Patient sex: M
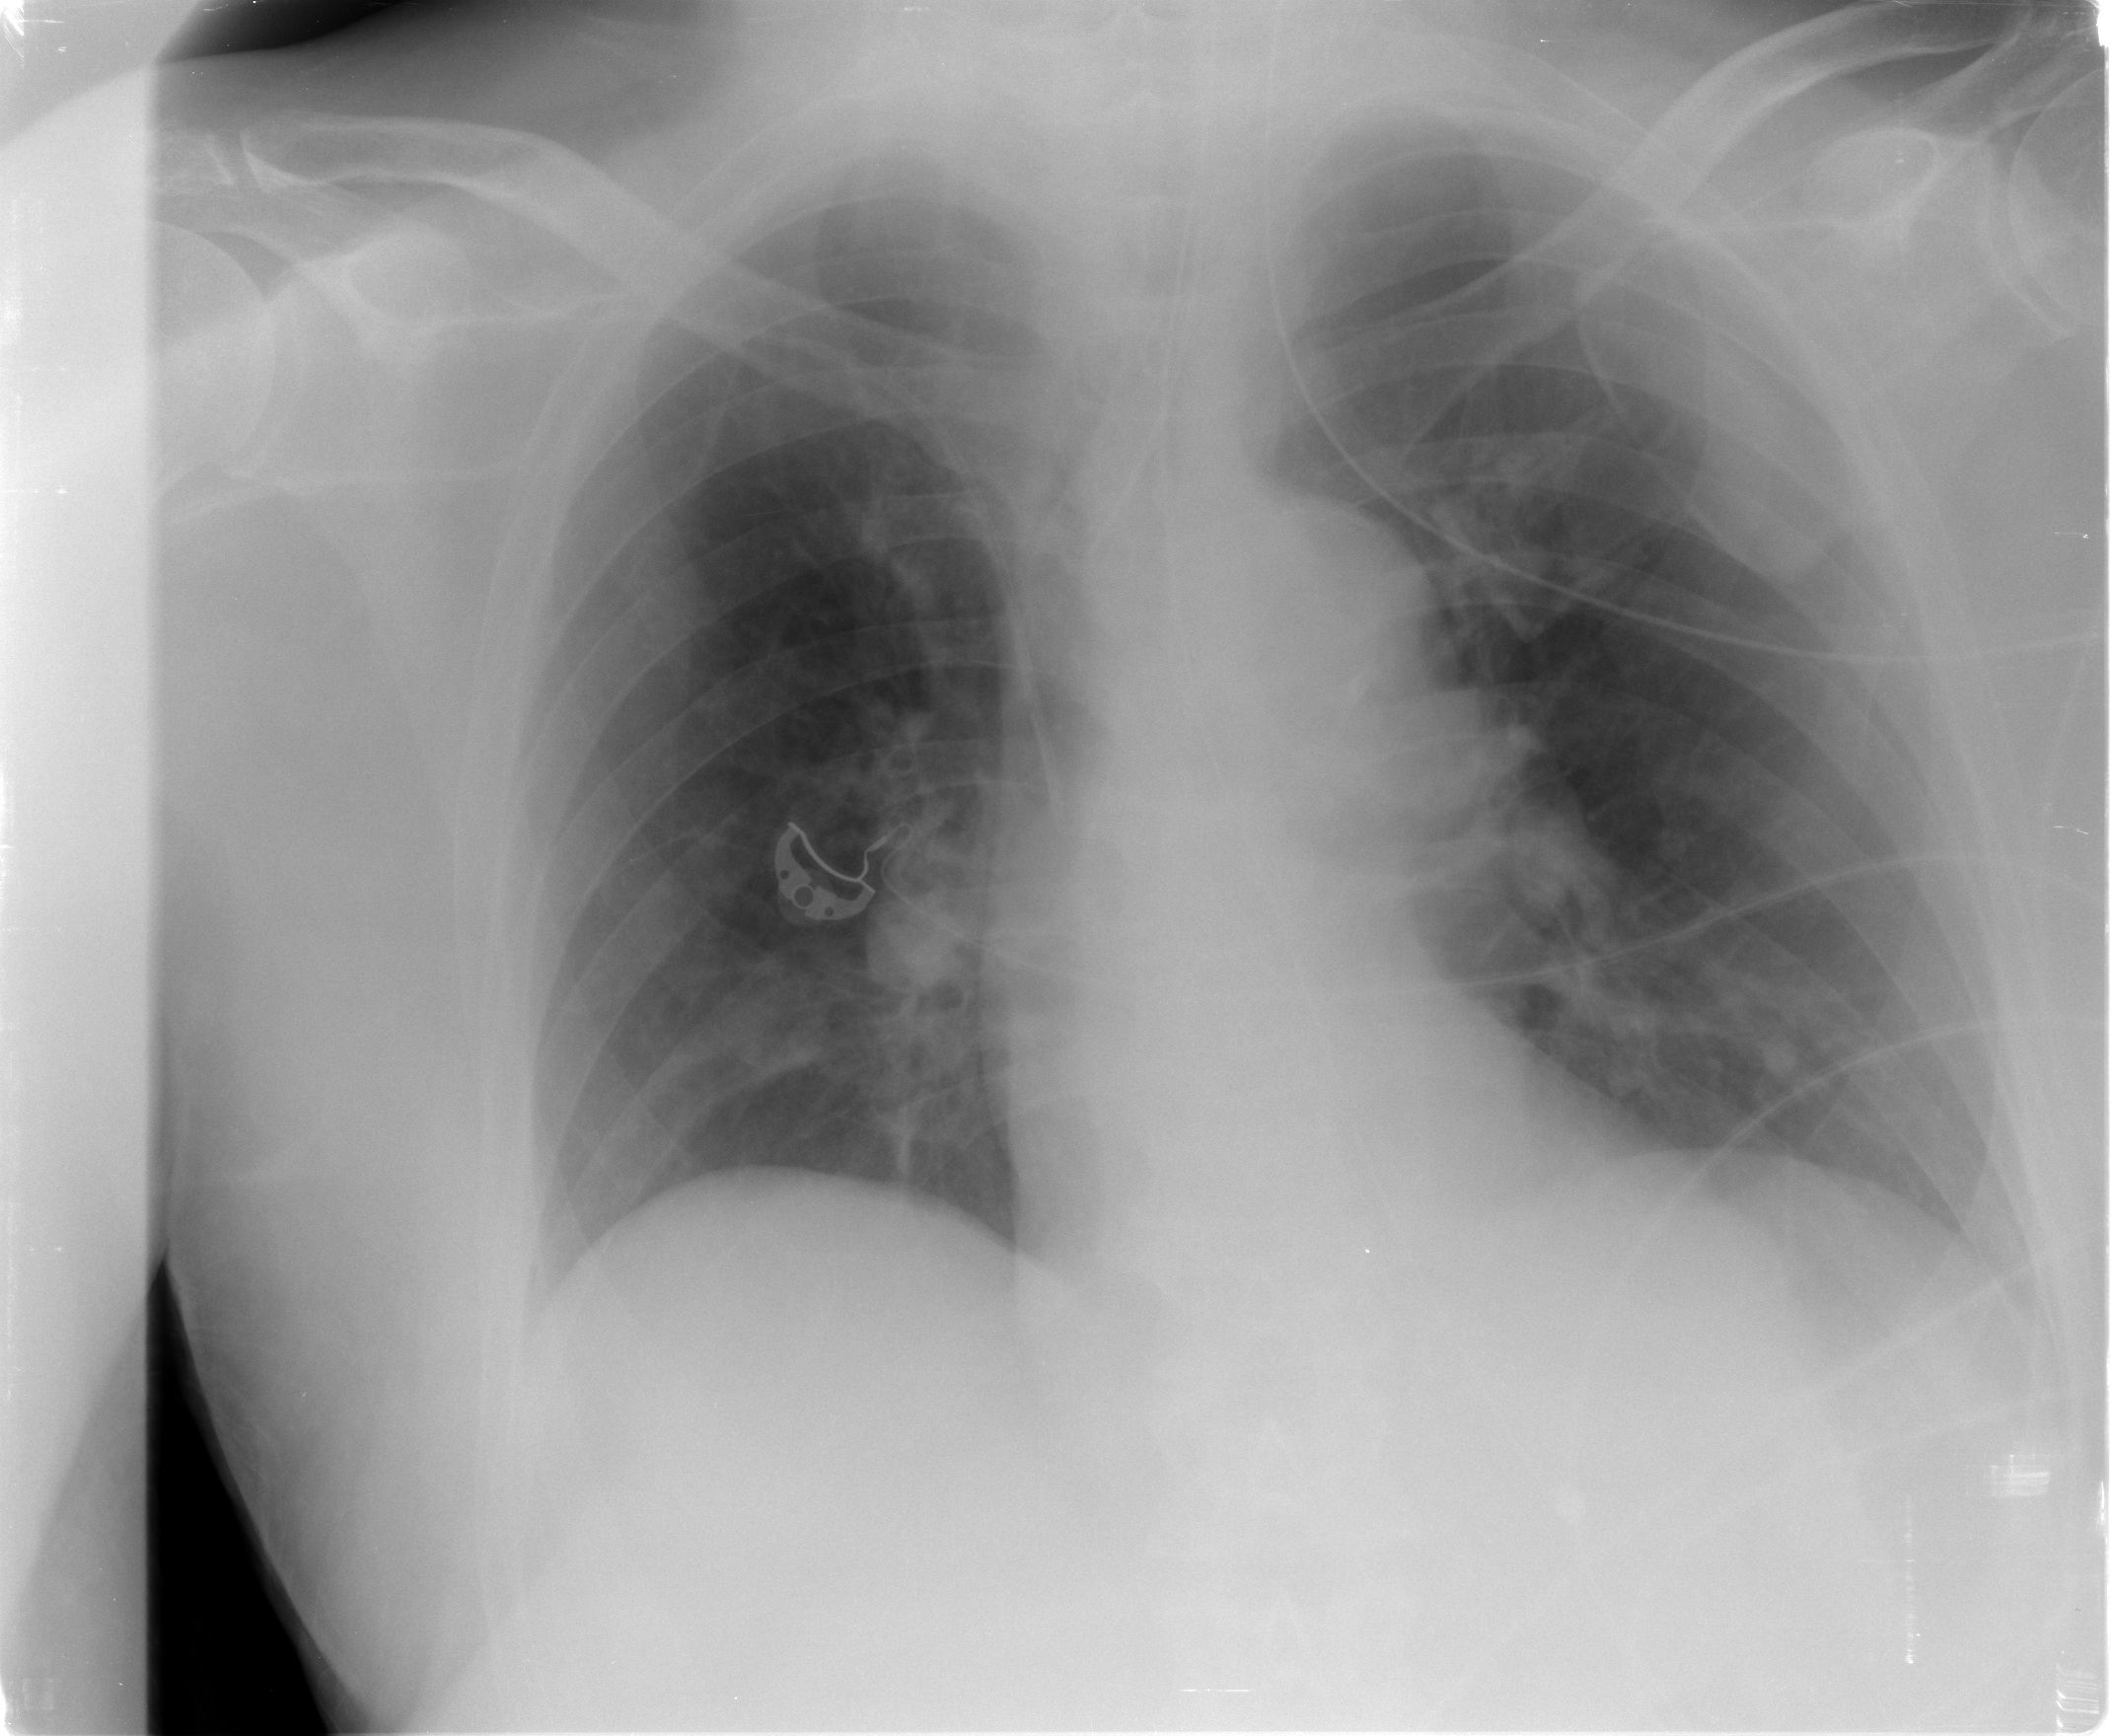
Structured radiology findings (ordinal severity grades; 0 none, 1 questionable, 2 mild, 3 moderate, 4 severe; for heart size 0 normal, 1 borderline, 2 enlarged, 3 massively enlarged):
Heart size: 0
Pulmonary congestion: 1
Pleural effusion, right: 0
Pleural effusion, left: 0
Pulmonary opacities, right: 0
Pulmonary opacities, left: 0
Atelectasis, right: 0
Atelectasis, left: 0